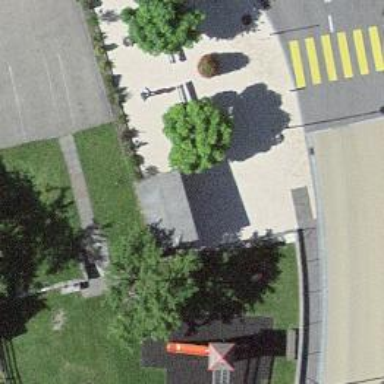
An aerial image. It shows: Bench for seating.